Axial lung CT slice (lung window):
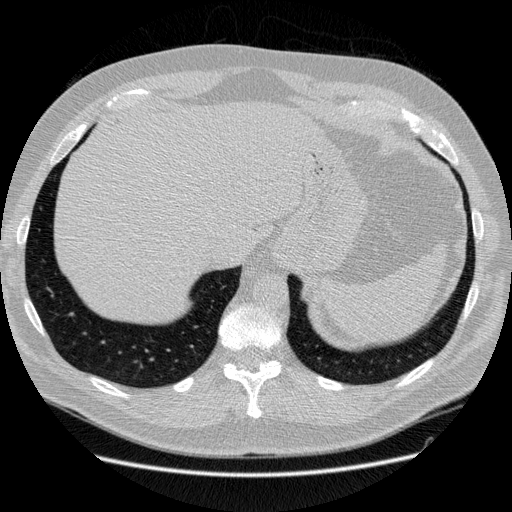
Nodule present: no